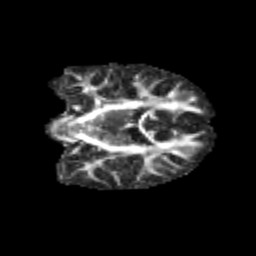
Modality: FA
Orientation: coronal
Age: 10
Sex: male
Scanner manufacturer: siemens
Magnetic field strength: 3 T
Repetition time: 3.8 s
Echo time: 0.07 s